Question: I'm building an app that is supposed to be able to run on just about any iOS device that is running iOS8+. The issue is that means I have to support many different screen sizes. This is easy for 'UITableView's, but I'm having a bit of trouble getting it to work for my signup view. Here is what it looks like right now:

Pretty basic stuff; I essentially just have an "add photo" button that is constrained to the top layout guide, a bunch of textfields underneath it, and a "sign up" button that is constrained to the bottom layout guide. What I want to do is have all of the text fields be distributed evenly from the "add photo button" to the "sign up" button, in order to maximize my use of the screen space. As in: I want all of the text fields to be centered horizontally, and have even space between them.
The tough part is that the space is unspecified, because it will be different depending on the size of the device.
Is there a way to do this? Some sort of rule that tells the text fields to maintain an even space between their top and bottom neighbor? The best I can do for now is I have constrained all of the text fields to the "add photo" button at a fixed distance, and constrained the "sign up" button to the bottom, such that with larger screens I will have most of the content clustered at the top and the "sign up" button at the bottom, and for the smallest screen (iPhone 4/4S), the content looks evenly distributed (as it should be), because the "sign up" button is pushed up and the whole cluster of objects at the top is pushed down. Obviously this isn't a very ideal solution though.
I'd prefer to set this up via storyboard, but having to do it in code is fine.
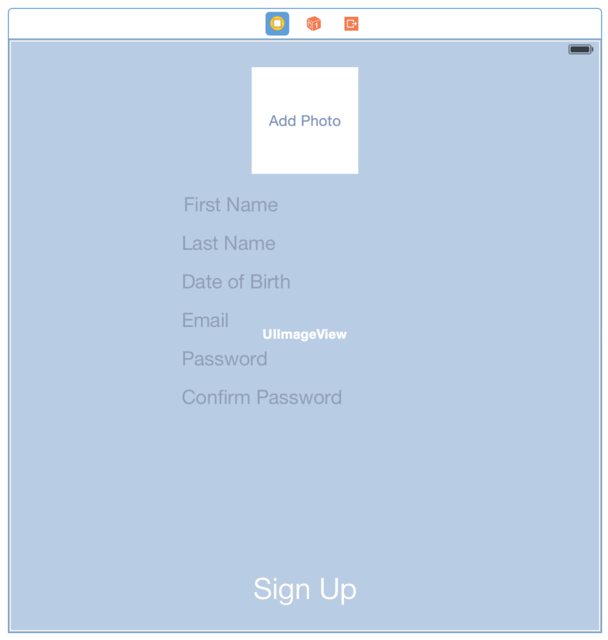
Answer: The way to create these spaces is adding transparent views between your textfields. These transparent views will have a constraint 0 (top and bottom) to the textfield and your UIImageView and SignUp button. When you have all these transparent views created and located between your textfields you need to choose all of them (transparent views) and add the constraint "Equal Heights". Now the space between all your elements will be the same in all screens.
You can find more info in <URL>